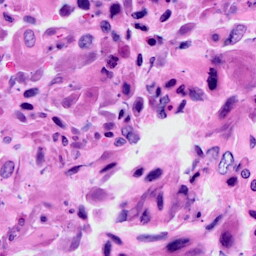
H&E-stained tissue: Cervix